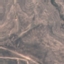
Label: HerbaceousVegetation